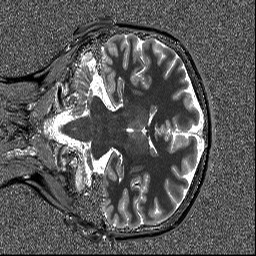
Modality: T1map
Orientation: coronal
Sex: female